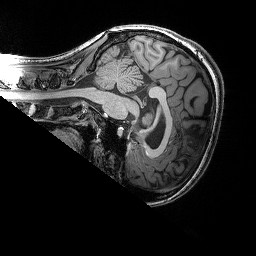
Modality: T1w
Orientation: sagittal
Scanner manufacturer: siemens
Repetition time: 2.25 s
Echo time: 0.00418 s